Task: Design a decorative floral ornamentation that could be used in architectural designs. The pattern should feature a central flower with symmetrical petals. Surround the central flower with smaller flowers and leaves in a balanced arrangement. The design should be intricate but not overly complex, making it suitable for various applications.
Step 1124:
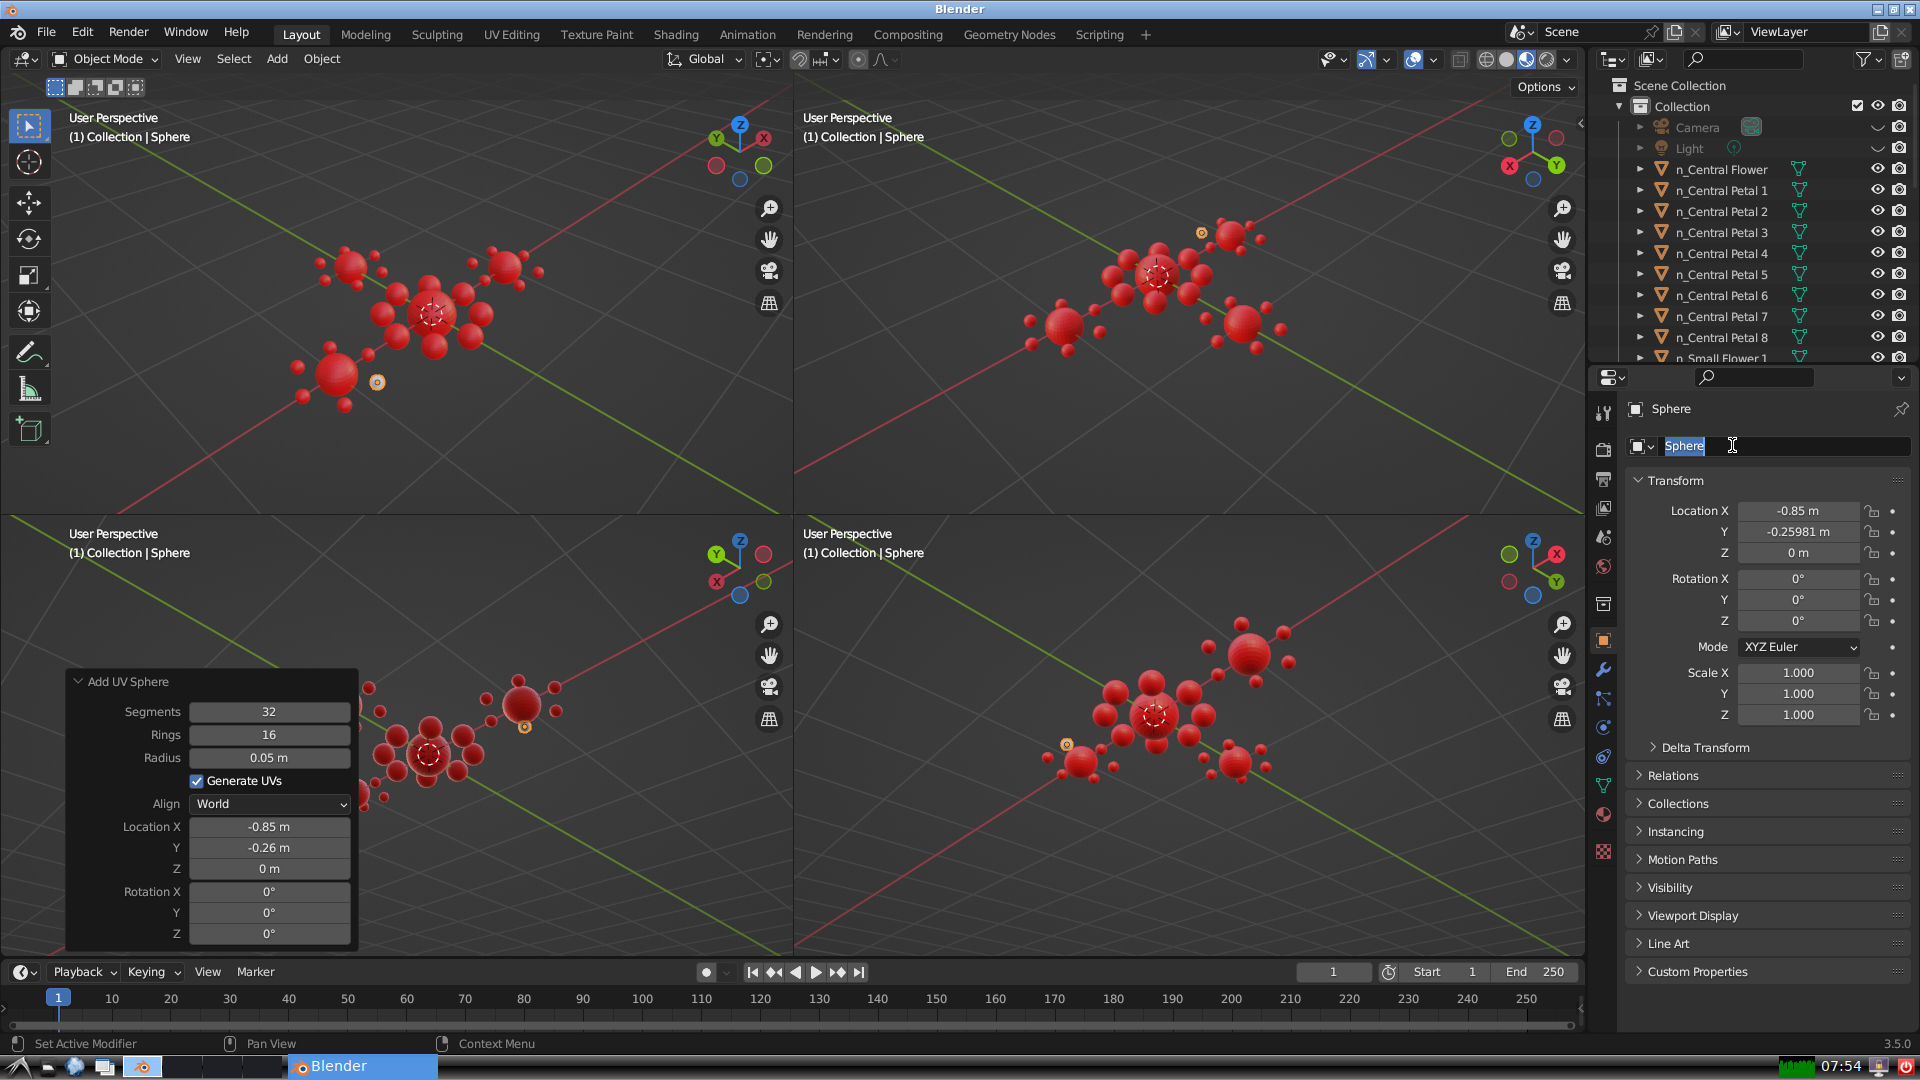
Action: input_text: n_Small Petal 3-6